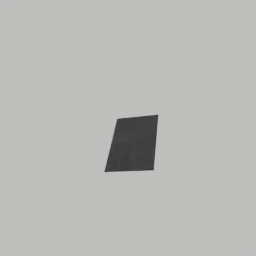
Label: decoration